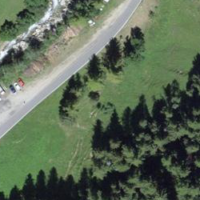
EUNIS habitat code: 44
Species observed at this site:
Marmota marmota
Hipparchia semele
Eulithis populata
Lysandra coridon
Nucifraga caryocatactes
Corvus corax